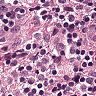
Metastatic tissue present: no